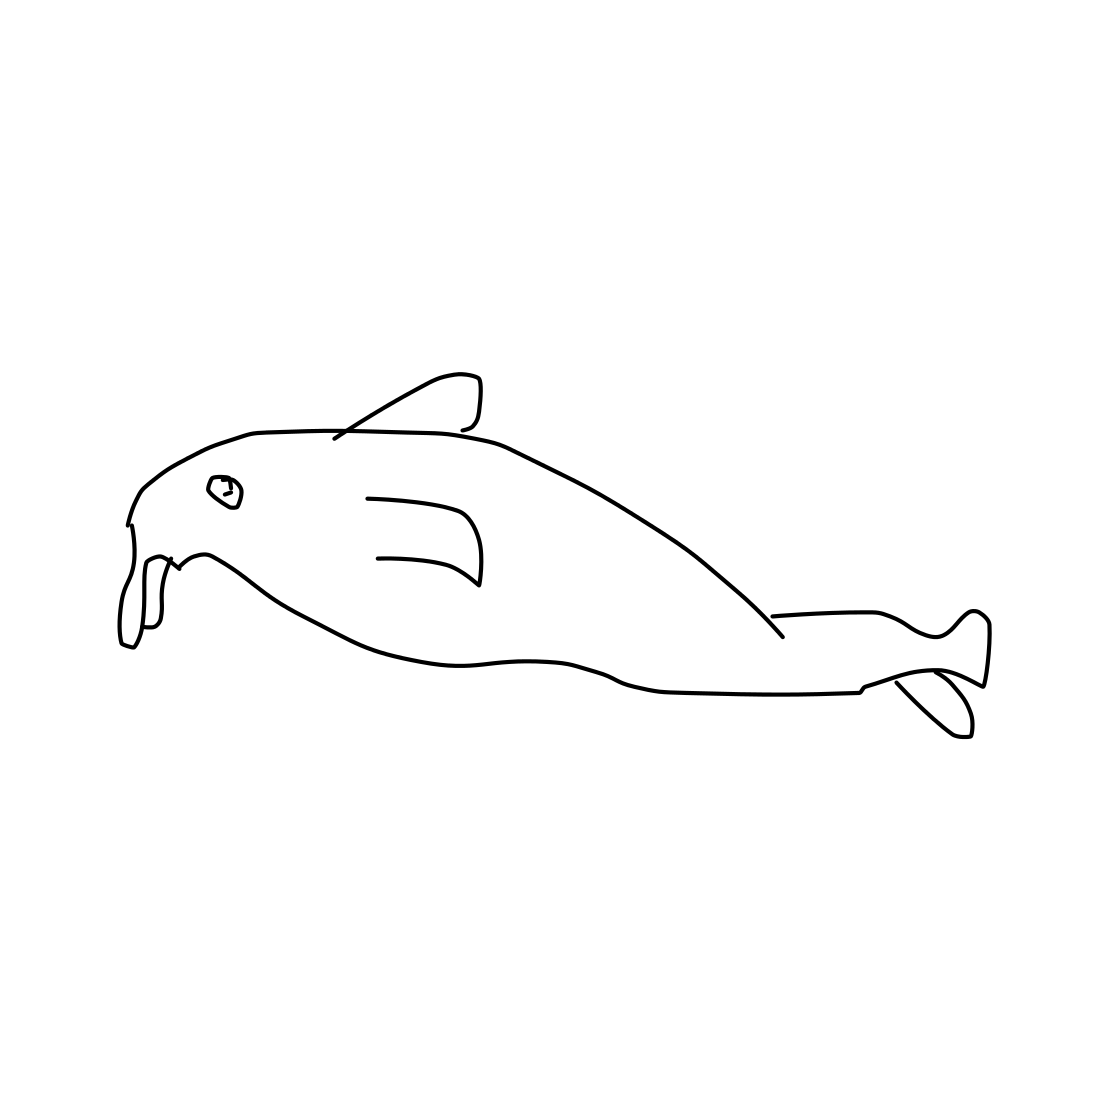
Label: dolphin